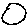
Label: circle